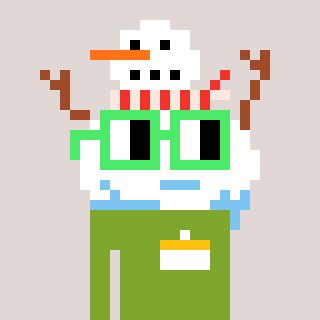
a pixel art character with square light green glasses, a snowman-shaped head and a slimegreen-colored body on a warm background